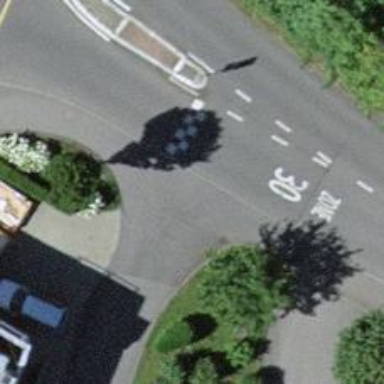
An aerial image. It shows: Unmarked crossing on the road.